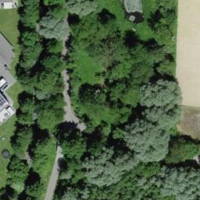
EUNIS habitat code: 52
Species observed at this site:
Rhamnus cathartica
Lamium galeobdolon
Humulus lupulus